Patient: sex F, age 56
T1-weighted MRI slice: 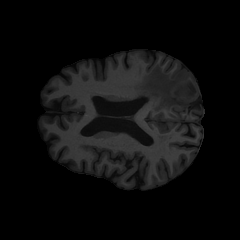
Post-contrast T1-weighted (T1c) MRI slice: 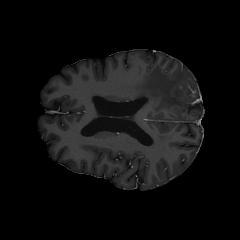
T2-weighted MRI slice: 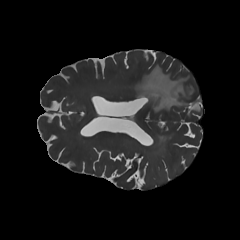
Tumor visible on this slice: yes
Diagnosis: Glioblastoma, IDH-wildtype
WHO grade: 4